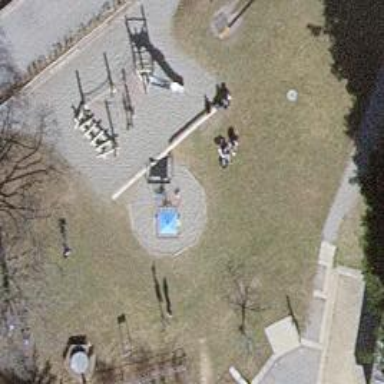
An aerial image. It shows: Playground area for leisure land.